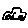
Label: car